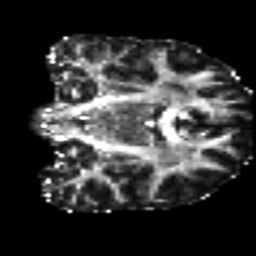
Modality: FA
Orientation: coronal
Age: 21
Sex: female
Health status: healthy
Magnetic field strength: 3 T
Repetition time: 8.4 s
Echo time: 0.0926 s